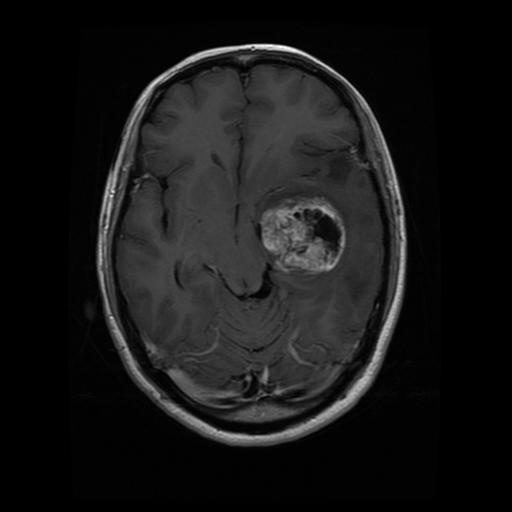
Label: glioma